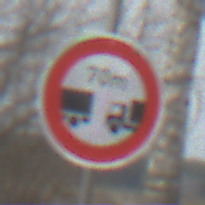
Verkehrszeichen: VerbotUnterschreitenMindestabstand
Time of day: MorningAfternoon
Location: Outdoor (Nature)
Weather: PartlyCloudy
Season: Autumn
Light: Natural